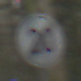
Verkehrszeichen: EndeGeschwindigkeit20
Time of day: Midday
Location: Outdoor (Nature)
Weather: Overcast
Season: NotSpecified
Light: Natural